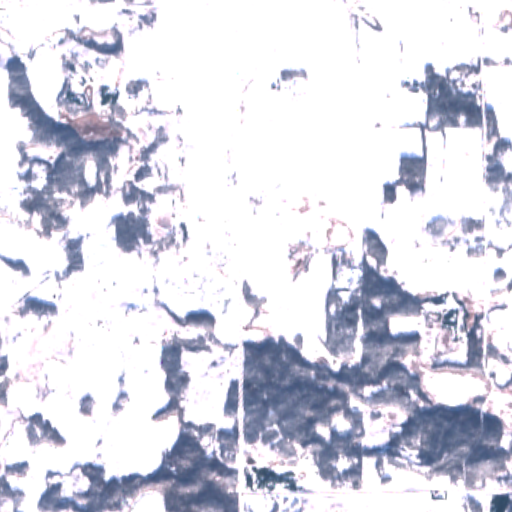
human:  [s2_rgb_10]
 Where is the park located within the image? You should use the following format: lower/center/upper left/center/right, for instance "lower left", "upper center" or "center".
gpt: The park is located in the lower right of the image.
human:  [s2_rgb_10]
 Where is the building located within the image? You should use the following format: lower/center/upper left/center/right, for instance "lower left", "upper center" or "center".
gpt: The building is located in the lower right of the image.
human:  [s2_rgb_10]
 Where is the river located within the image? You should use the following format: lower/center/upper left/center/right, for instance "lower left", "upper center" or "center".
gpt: The river is located in the center of the image.
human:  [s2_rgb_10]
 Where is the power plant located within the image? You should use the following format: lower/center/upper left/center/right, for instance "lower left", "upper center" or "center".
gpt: There is no power plant in the image.